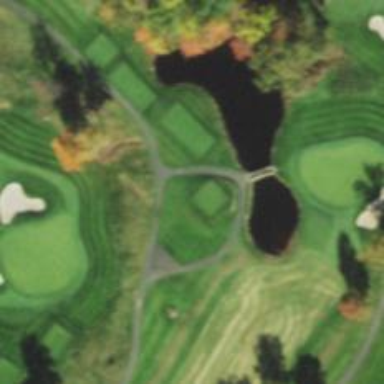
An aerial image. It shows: Pathway for golfing.